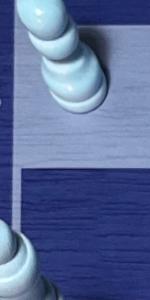
Label: Empty